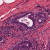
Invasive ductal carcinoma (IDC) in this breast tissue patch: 0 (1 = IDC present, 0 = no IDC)